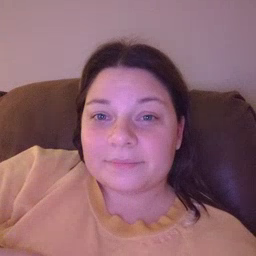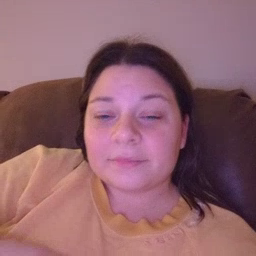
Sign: black